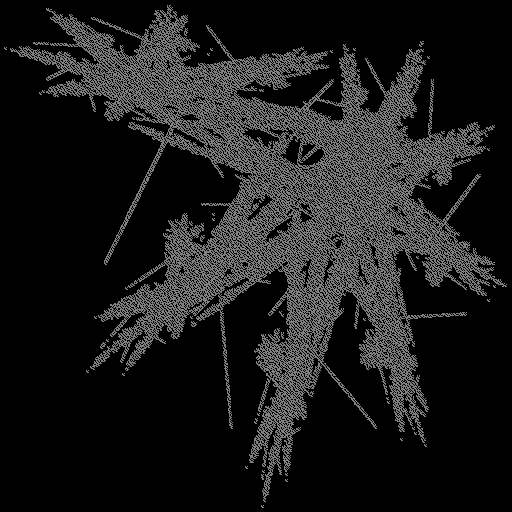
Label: involucre